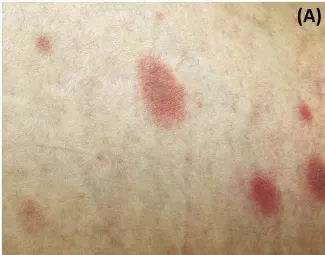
Central dusky-red erythematous on some plaques.
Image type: medical_photograph (skin_photograph)